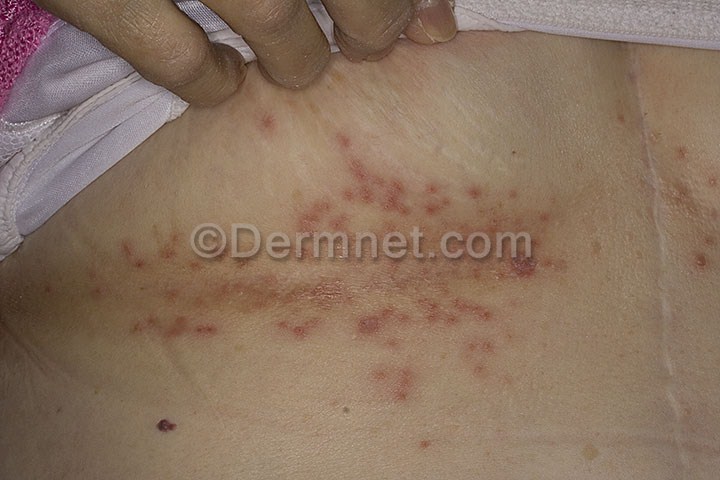
Disease: Tinea Ringworm Candidiasis and other Fungal Infections